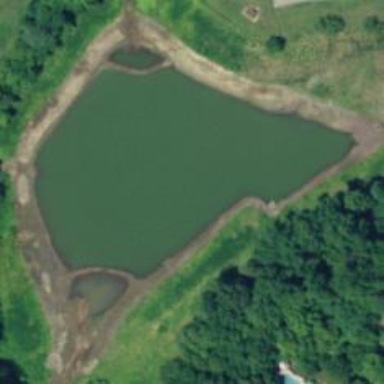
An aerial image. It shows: Natural reservoir of water.